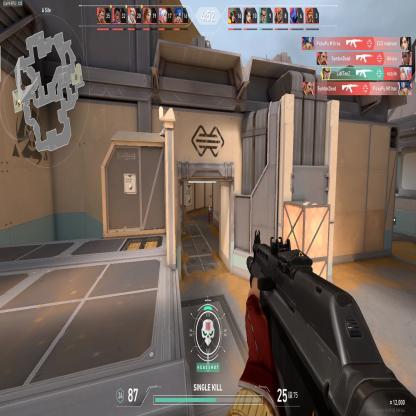
Label: enemy